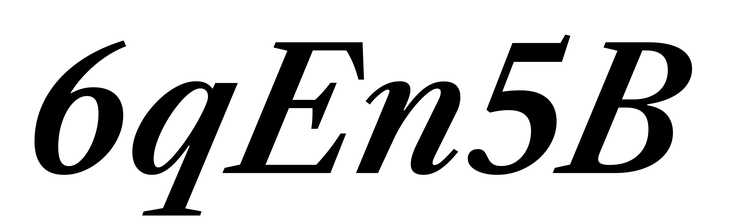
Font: LibreCaslonText-Italic_SemiBold_Italic